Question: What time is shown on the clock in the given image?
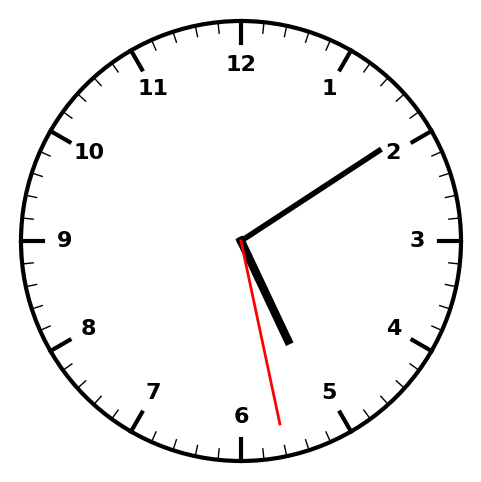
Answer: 05:09:28